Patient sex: M
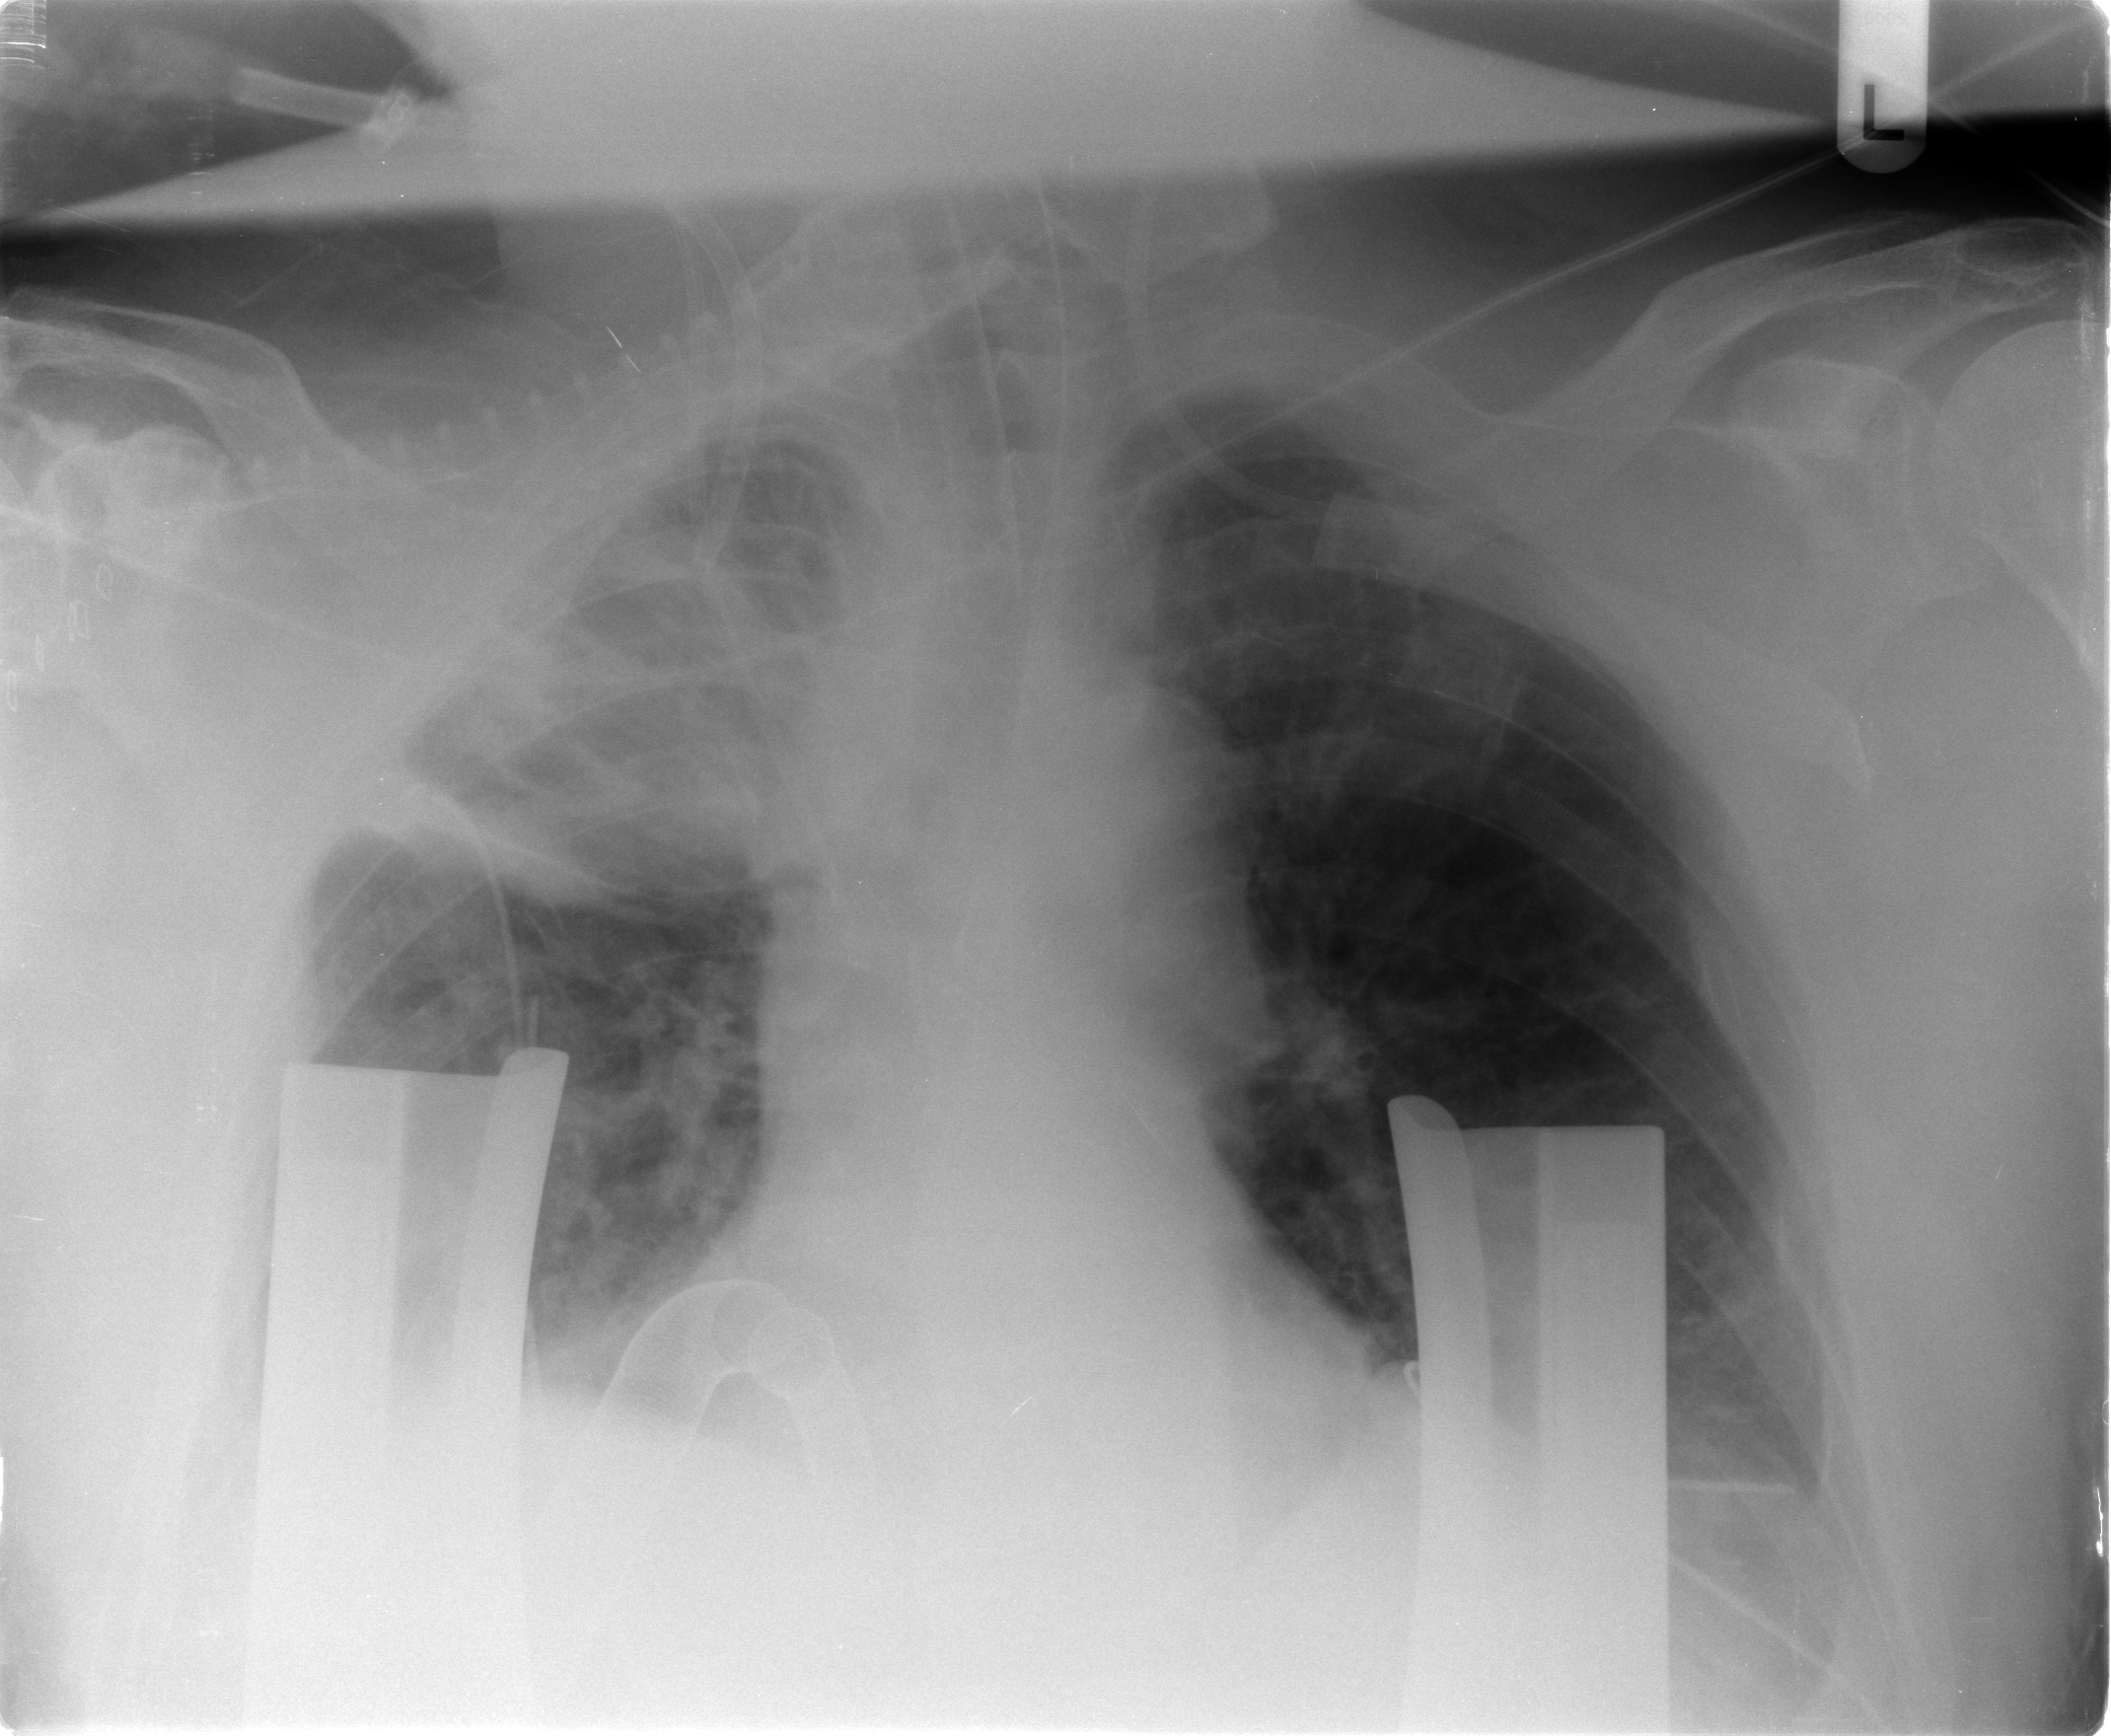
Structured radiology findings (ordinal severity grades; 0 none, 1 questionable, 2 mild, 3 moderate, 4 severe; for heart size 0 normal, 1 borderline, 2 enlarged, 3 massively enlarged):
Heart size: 0
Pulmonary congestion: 0
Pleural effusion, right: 1
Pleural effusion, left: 1
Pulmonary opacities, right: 2
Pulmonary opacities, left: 0
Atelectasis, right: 2
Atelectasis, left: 0